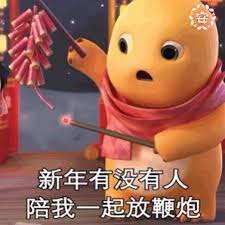
Label: nailong